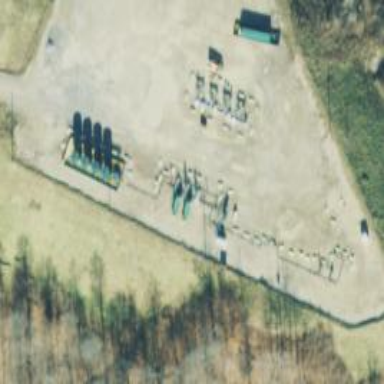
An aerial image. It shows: Industrial area used for fracking.